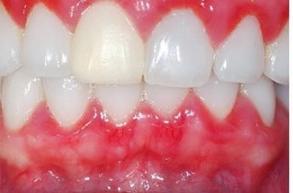
Condition: Gingivitis